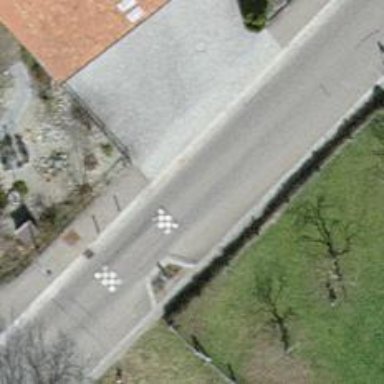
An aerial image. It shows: Traffic calming cushion.